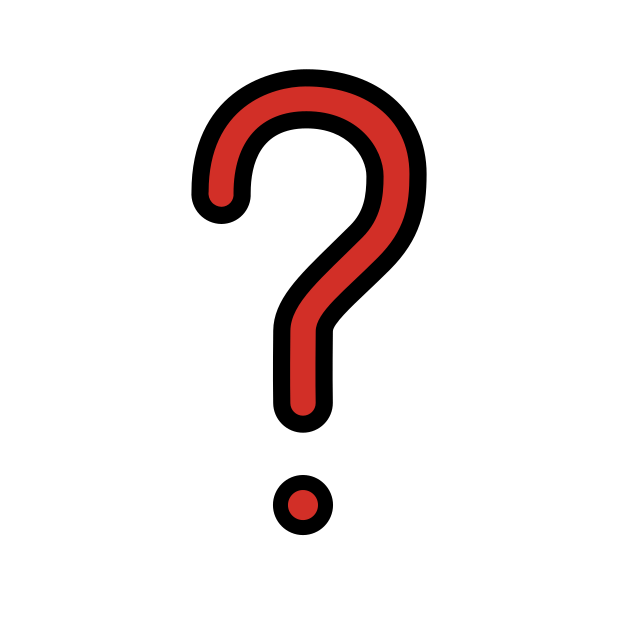
Emoji: ❓
Name: black question mark ornament
Unicode: 0x2753